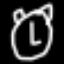
Label: clock